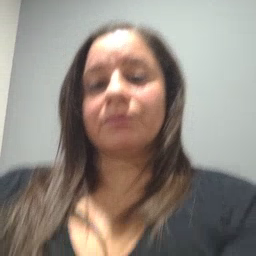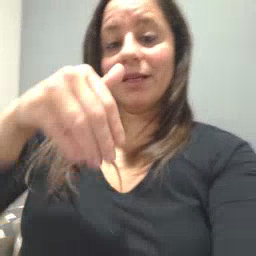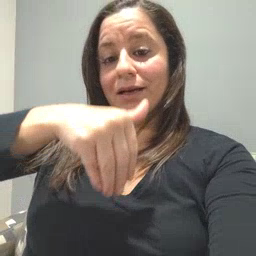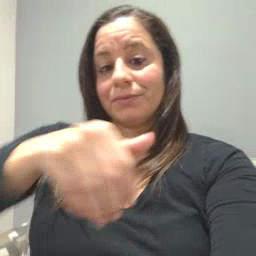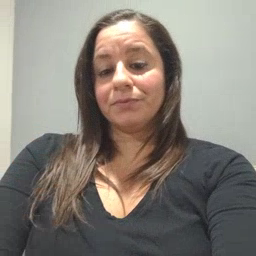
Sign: night